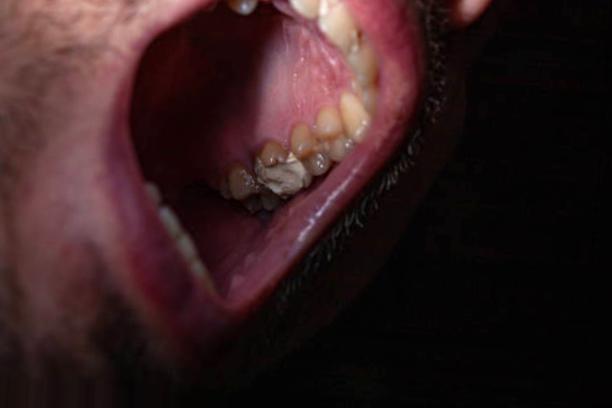
Condition: Caries